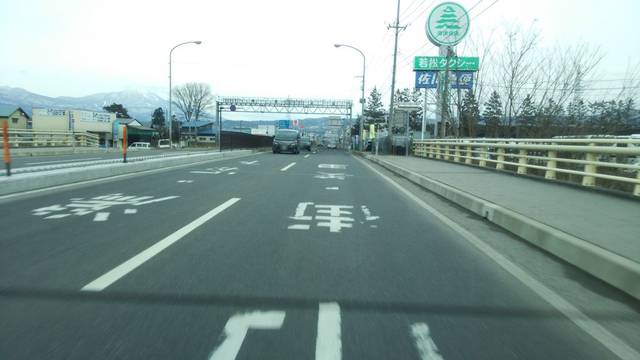
Region: Japan
Coordinates: 37.516, 139.904